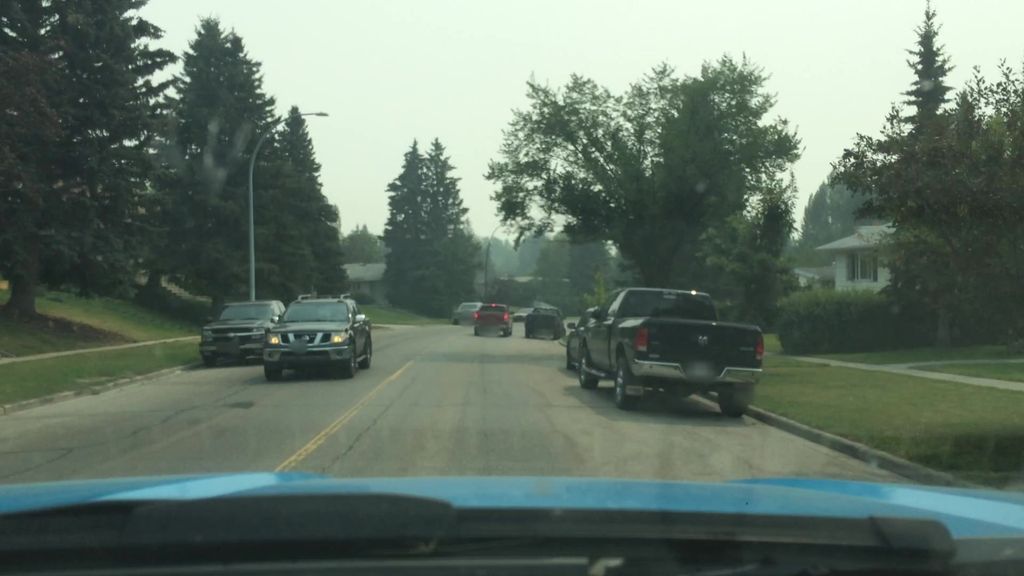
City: calgary